Field crop: tomato
Growth stage: 2
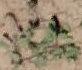
Species: portulaca